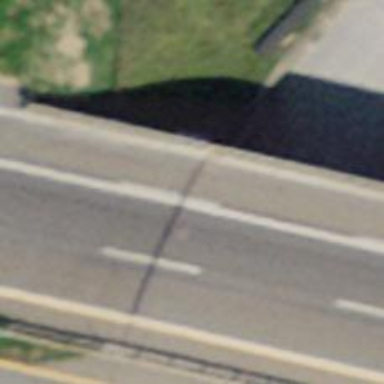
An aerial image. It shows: Bridge with asphalt surface. It is part of motorway link.